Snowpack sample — Buffalo Mountain, Silverthorne, Colorado, USA (1/25/25, 10:11 AM MST)
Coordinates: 39.6222, -106.1139
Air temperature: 22 °F
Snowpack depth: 110 cm
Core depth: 40 cm
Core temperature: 46.4 °F
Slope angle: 12°, slope face: 102°
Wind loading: high
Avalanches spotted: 0
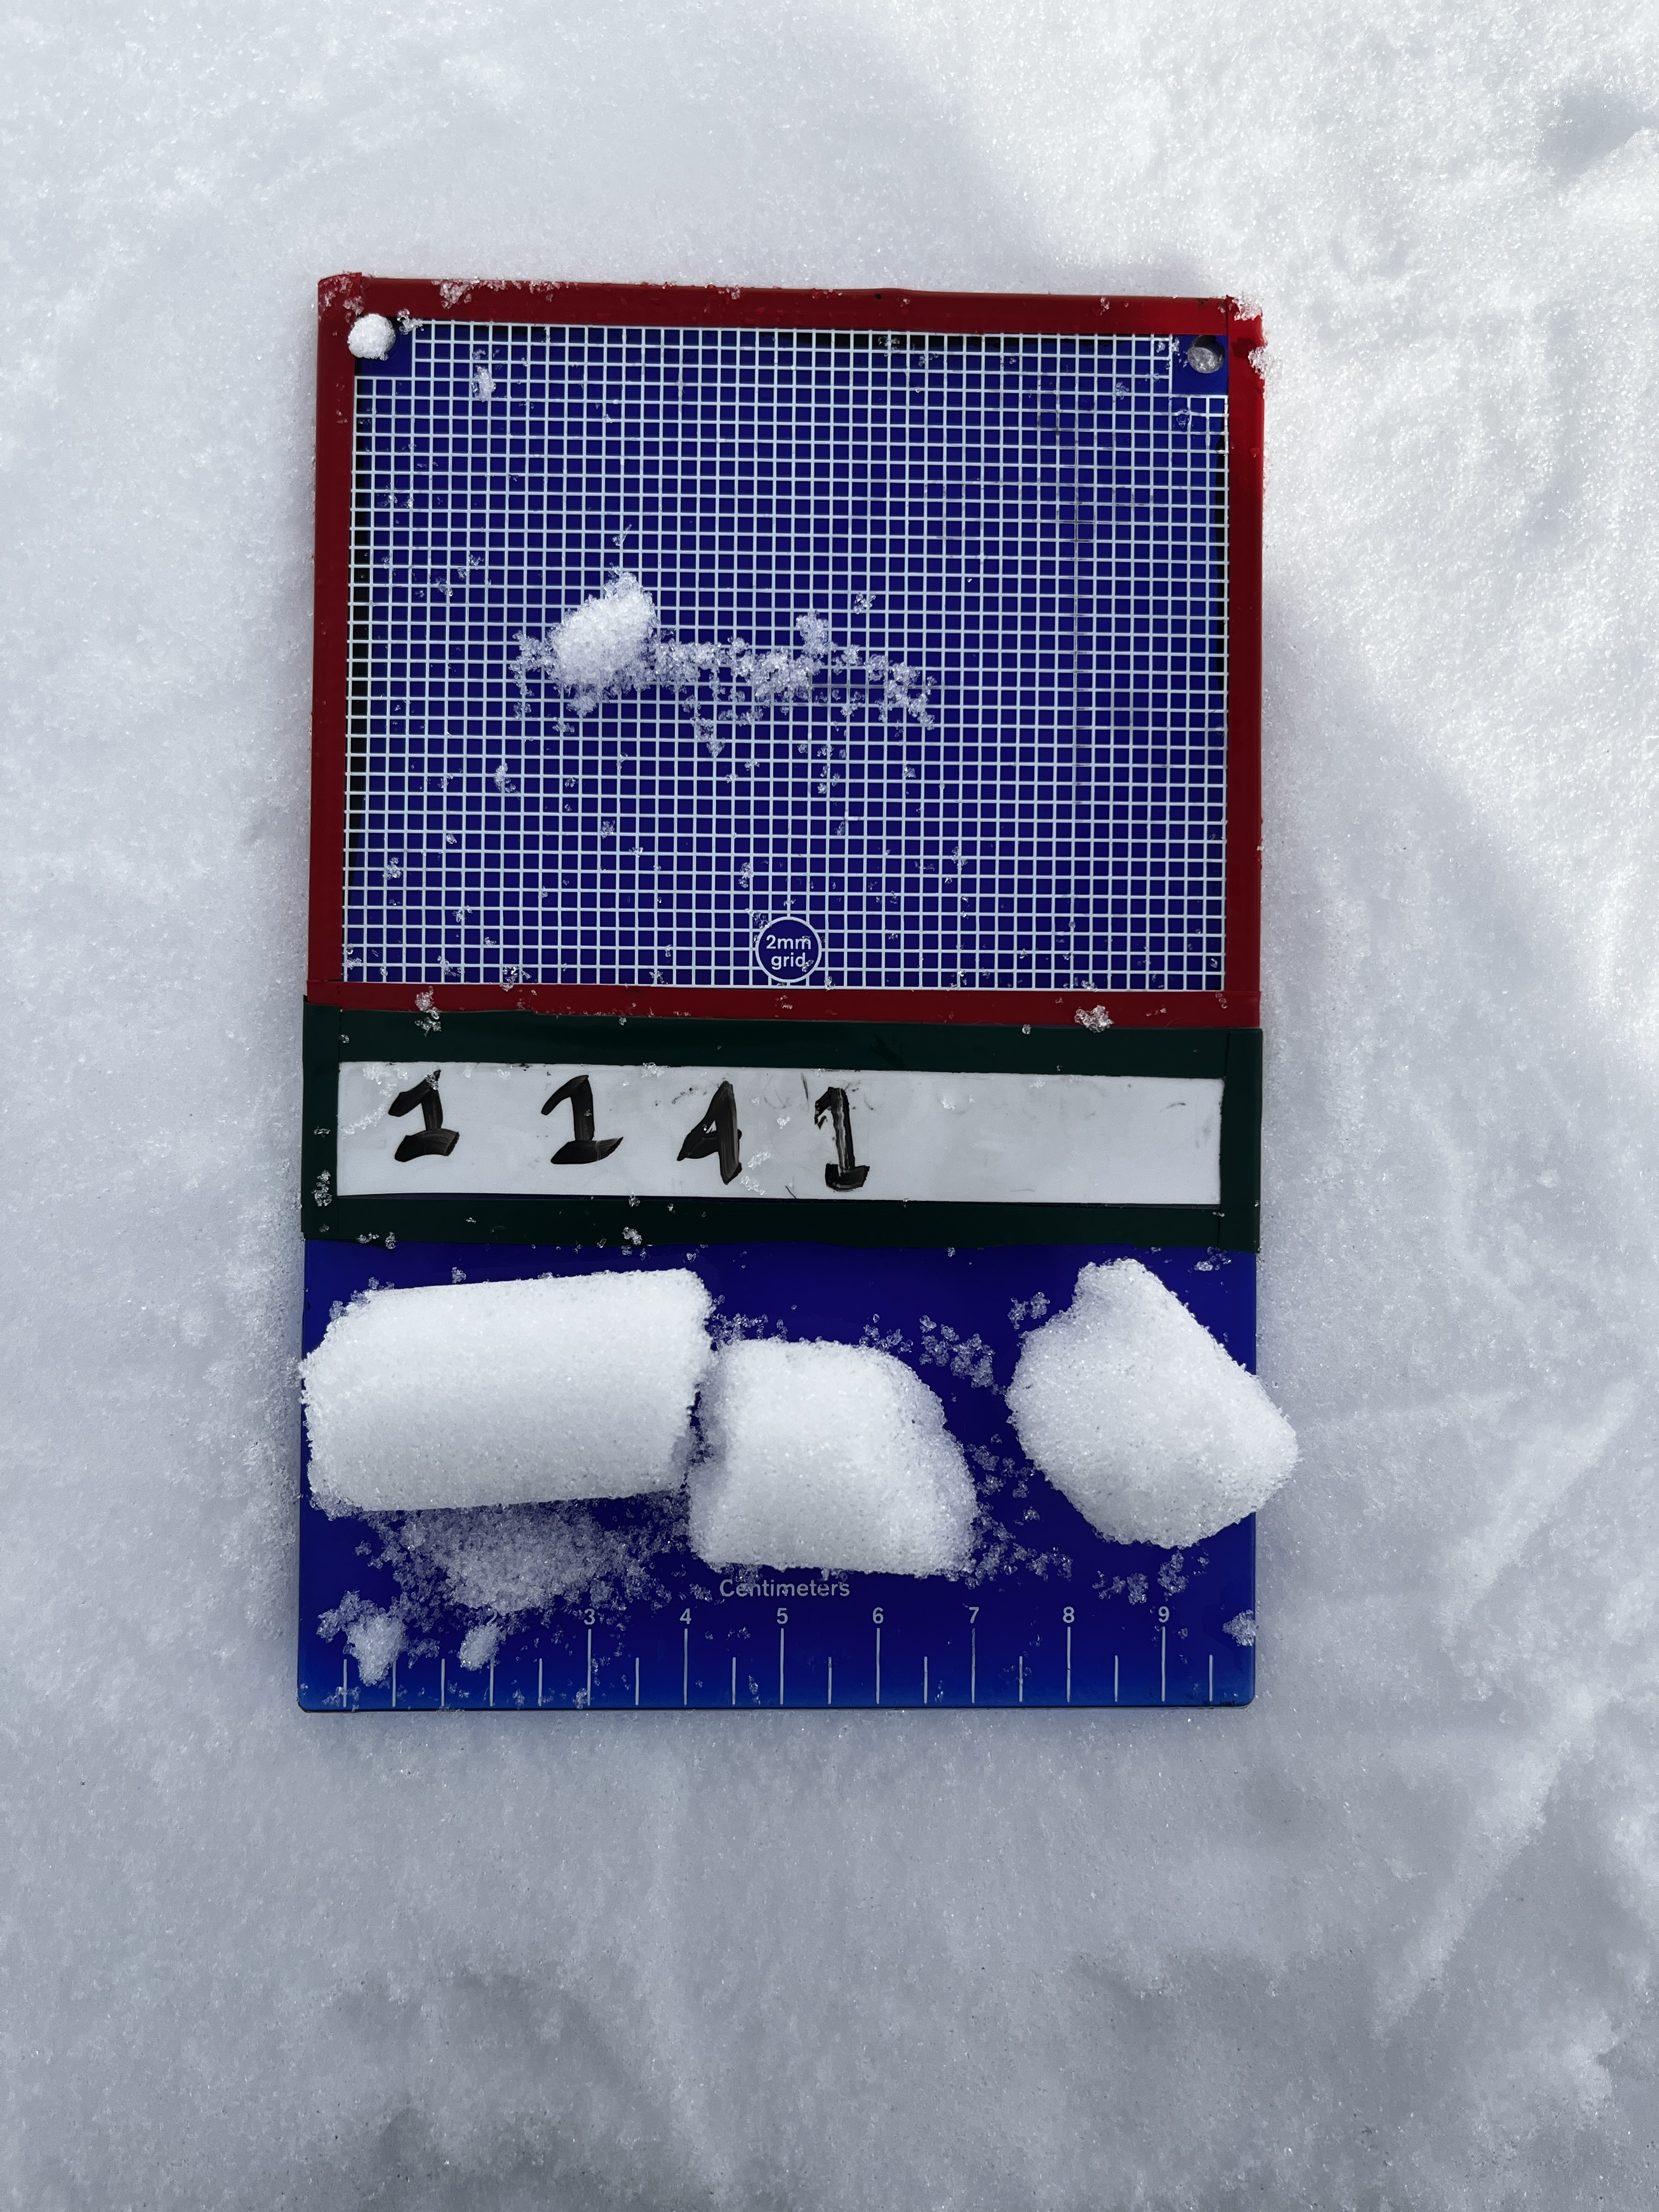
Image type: crystal_card
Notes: No avalanches nearby, collected on the outskirts of a fire break 15 meters from the treeline, on way to Buffalo and Red Mountain